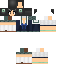
A female human skin with medium skin, wearing brown long hair dressed in a blue hoodie and black pants, featuring a closed mouth.